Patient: sex M, age 32
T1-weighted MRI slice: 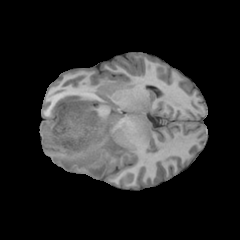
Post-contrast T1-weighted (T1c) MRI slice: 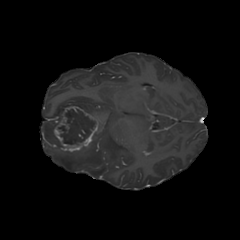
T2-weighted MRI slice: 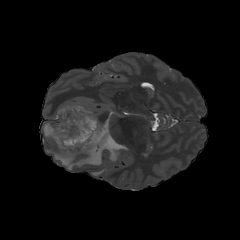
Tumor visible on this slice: yes
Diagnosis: Glioblastoma, IDH-wildtype
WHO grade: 4